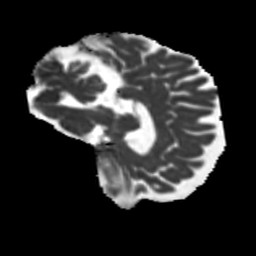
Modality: MD
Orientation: sagittal
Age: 61
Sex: female
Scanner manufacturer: siemens
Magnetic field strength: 3 T
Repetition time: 5.25 s
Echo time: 0.08 s